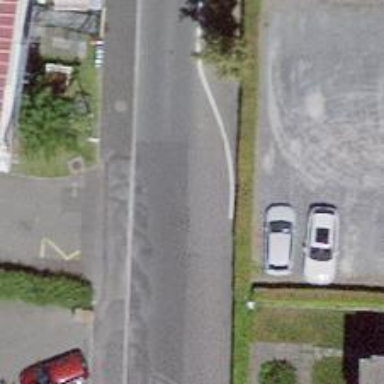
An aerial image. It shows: Residential road with asphalt surface.